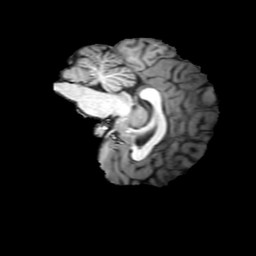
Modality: T1w
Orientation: sagittal
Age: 24
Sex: female
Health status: ill